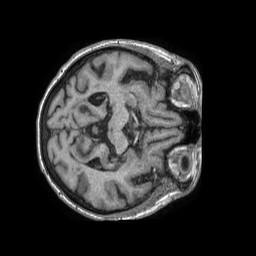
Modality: T1w
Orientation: axial
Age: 71
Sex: female
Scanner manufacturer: philips
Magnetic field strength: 1.5 T
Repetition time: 0.007598 s
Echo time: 0.003469 s